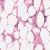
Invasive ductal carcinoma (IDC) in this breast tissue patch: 0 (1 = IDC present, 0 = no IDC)